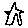
Label: star